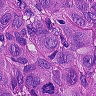
Metastatic tissue present: yes